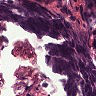
Metastatic tissue present: no